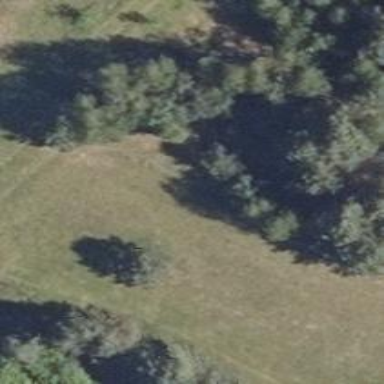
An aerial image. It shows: Hunting stand.